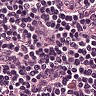
Metastatic tissue present: no